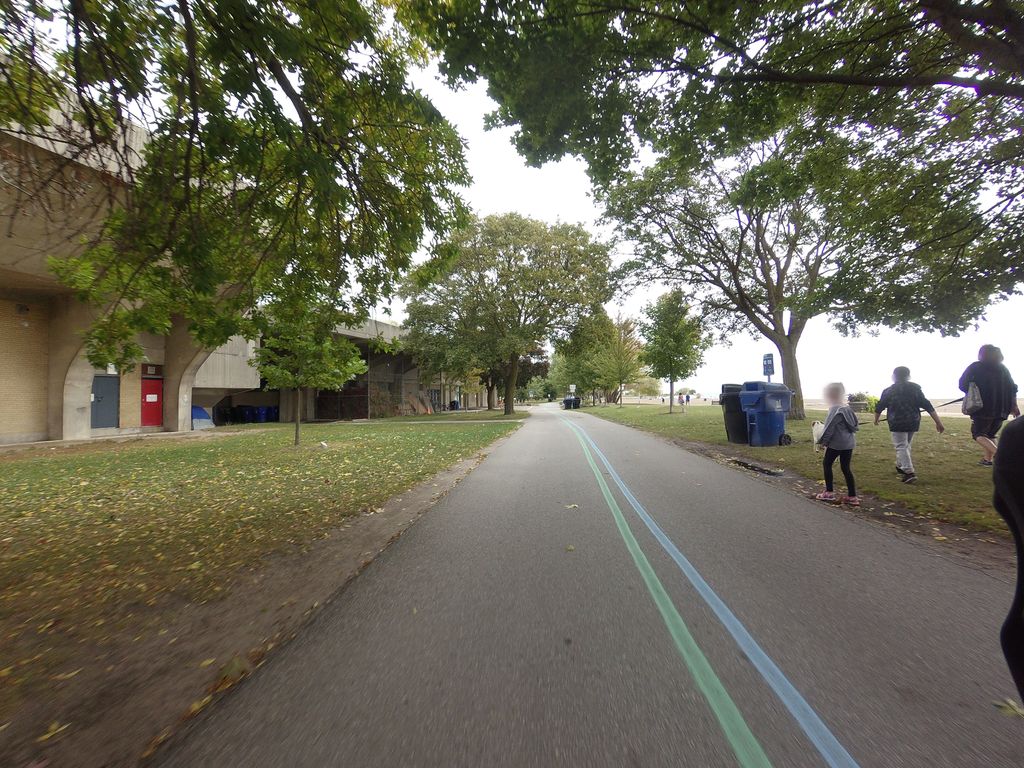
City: toronto